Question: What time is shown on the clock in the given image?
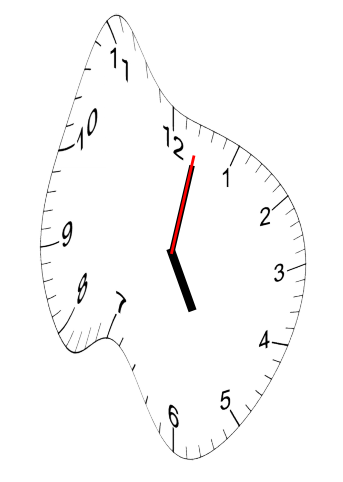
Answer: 05:02:02